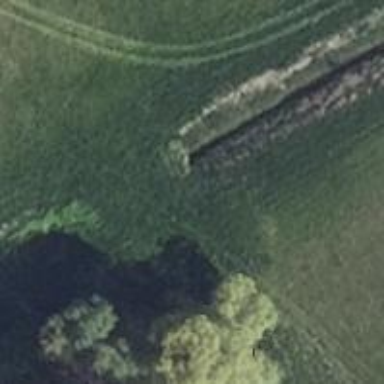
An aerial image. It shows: Culvert tunnel.